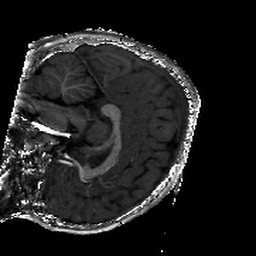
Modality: T1w
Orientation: sagittal
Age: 7
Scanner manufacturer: siemens
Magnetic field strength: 3 T
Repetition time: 2.4 s
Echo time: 0.00224 s